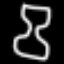
Label: hourglass